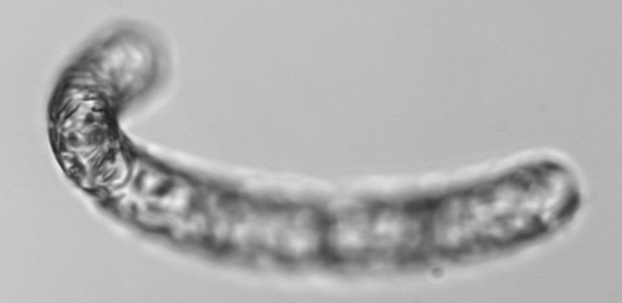
Label: Guinardia_striata